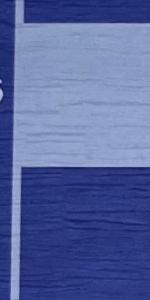
Label: Empty